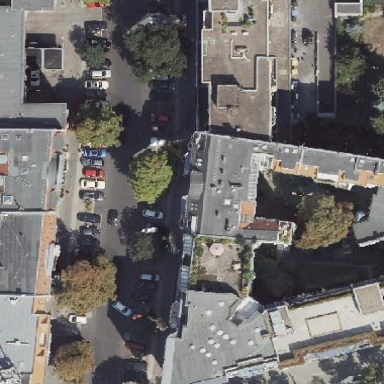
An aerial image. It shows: Flat-roofed residential building.